Question: # Consider this minimal runnable example:
'''
from keras.models import Sequential
from keras.layers import Dense
from keras.layers import LSTM
import numpy as np
import matplotlib.pyplot as plt
max = 30
step = 0.5
n_steps = int(30/0.5)
x = np.arange(0,max,step)
x = np.cos(x)*(max-x)/max
y = np.roll(x,-1)
y[-1] = x[-1]
shape = (n_steps,1,1)
batch_shape = (1,1,1)
x = x.reshape(shape)
y = y.reshape(shape)
model = Sequential()
model.add(LSTM(50, return_sequences=True, stateful=True, batch_input_shape=batch_shape))
model.add(LSTM(50, return_sequences=True, stateful=True))
model.add(Dense(1))
model.compile(loss='mse', optimizer='rmsprop')
for i in range(1000):
model.reset_states()
model.fit(x,y,nb_epoch=1, batch_size=1)
p = model.predict(x, batch_size=1)
plt.clf()
plt.axis([-1,31, -1.1, 1.1])
plt.plot(x[:, 0, 0], '*')
plt.plot(y[:,0,0],'o')
plt.plot(p[:,0,0],'.')
plt.draw()
plt.pause(0.001)
'''
---
As stated in the keras API <URL>
> the last state for each sample at index i in a batch will be used as
initial state for the sample of index i in the following batch
So I'm using 'batch_size = 1' and I'm trying to predict the next value in the decaying cos-function for each timestep. The prediction, or the red dots in the picture below should go into the green circles for the script to predict it correctly, however it doesn't converge... Have any idea to make it learn?

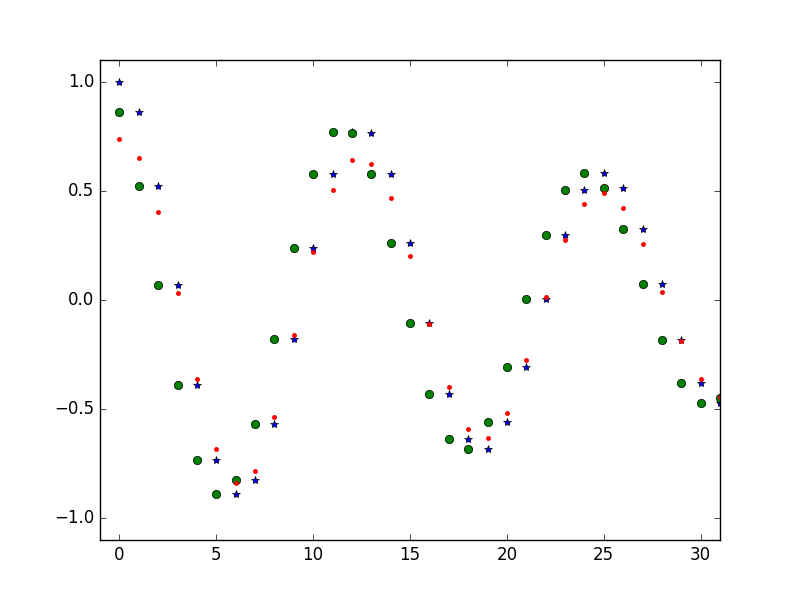
Answer: The problem lied in a calling 'model.fit' for each epoch separately. In this case 'optimizer' parameters are reset what was harmful for a training process. Other thing is calling 'reset_states' also before prediction - as if it wasn't called - the 'states' from 'fit' are starting states for prediction what also might be harmful. The final code is following:
'''
for epoch in range(1000):
model.reset_states()
tot_loss = 0
for batch in range(n_steps):
batch_loss = model.train_on_batch(x[batch:batch+1], y[batch:batch+1])
tot_loss+=batch_loss
print "Loss: " + str(tot_loss/float(n_steps))
model.reset_states()
p = model.predict(x, batch_size=1)
'''